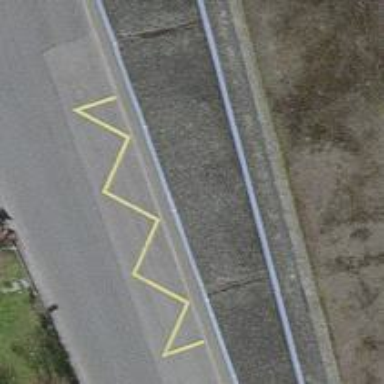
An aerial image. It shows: Bicycle parking area with asphalt surface.